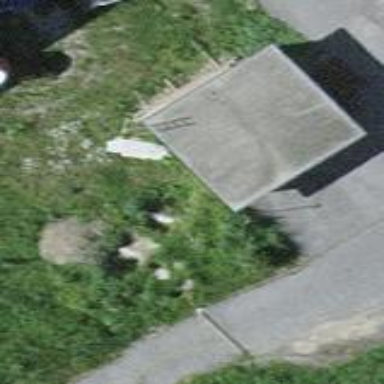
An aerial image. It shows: Garage.